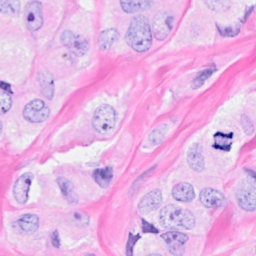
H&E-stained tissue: Breast